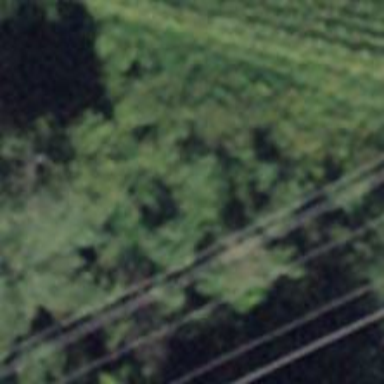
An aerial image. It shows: Power line in the image.